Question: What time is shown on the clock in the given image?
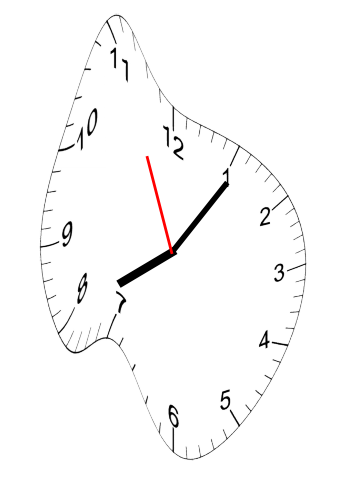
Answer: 08:05:56